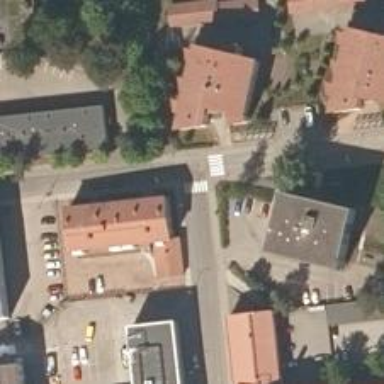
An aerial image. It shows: Footway with zebra crossing.